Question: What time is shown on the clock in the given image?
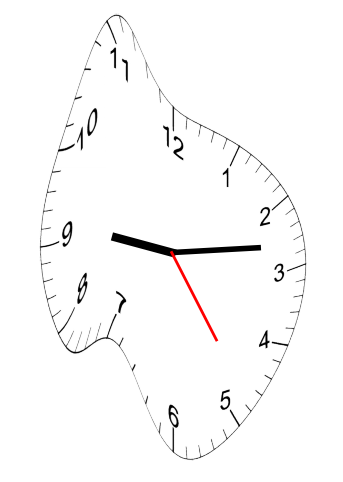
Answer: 09:13:24